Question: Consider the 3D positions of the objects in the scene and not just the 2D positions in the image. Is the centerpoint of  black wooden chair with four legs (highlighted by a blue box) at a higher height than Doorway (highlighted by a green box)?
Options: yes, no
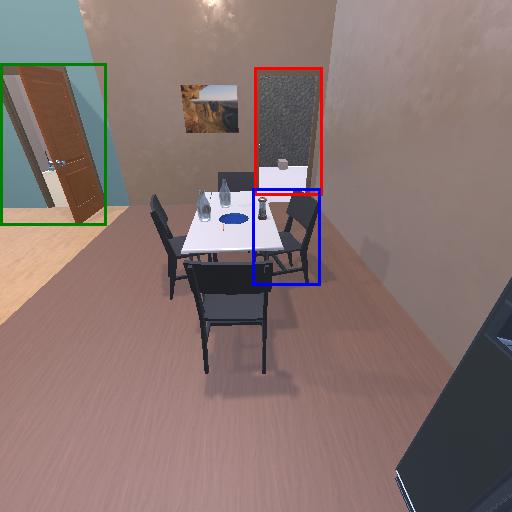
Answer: yes